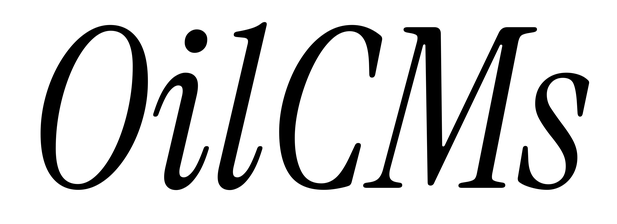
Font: InstrumentSerif-Italic